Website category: restaurant
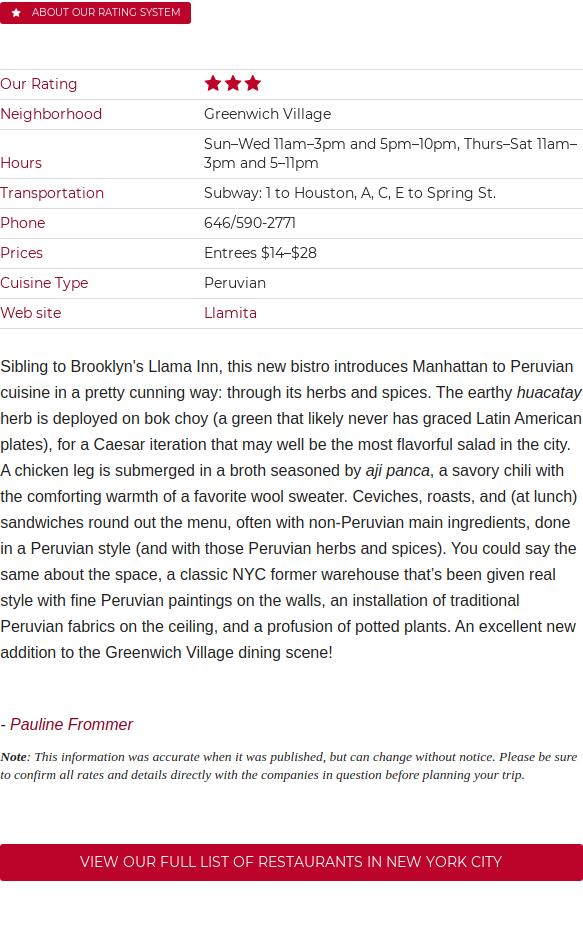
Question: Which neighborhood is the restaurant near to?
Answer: Greenwich Village

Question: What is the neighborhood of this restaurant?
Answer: Greenwich Village

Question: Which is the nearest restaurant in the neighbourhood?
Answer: Greenwich Village

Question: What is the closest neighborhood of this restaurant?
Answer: Greenwich Village

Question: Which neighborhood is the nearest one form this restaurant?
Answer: Greenwich Village

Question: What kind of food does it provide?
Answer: Peruvian

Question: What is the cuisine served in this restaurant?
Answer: Peruvian

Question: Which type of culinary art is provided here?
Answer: Peruvian

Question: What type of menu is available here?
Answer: Peruvian

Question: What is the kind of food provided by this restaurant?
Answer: Peruvian

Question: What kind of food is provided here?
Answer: Peruvian

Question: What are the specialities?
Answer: Peruvian

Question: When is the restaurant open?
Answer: SunWed 11am3pm and 5pm10pm, ThursSat 11am3pm and 511pm

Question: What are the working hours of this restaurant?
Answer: SunWed 11am3pm and 5pm10pm, ThursSat 11am3pm and 511pm

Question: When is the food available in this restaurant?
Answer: SunWed 11am3pm and 5pm10pm, ThursSat 11am3pm and 511pm

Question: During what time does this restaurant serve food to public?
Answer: SunWed 11am3pm and 5pm10pm, ThursSat 11am3pm and 511pm

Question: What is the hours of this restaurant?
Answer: SunWed 11am3pm and 5pm10pm, ThursSat 11am3pm and 511pm

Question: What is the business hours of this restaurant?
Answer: SunWed 11am3pm and 5pm10pm, ThursSat 11am3pm and 511pm

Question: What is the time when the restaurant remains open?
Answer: SunWed 11am3pm and 5pm10pm, ThursSat 11am3pm and 511pm

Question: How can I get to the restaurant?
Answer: Subway: 1 to Houston, A, C, E to Spring St.

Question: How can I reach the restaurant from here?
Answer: Subway: 1 to Houston, A, C, E to Spring St.

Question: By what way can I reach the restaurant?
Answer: Subway: 1 to Houston, A, C, E to Spring St.

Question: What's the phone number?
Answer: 646/590-2771

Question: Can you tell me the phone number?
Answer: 646/590-2771

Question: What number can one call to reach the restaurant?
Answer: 646/590-2771

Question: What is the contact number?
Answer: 646/590-2771

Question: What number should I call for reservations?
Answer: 646/590-2771

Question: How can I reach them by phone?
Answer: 646/590-2771

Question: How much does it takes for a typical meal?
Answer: Entrees $14$28

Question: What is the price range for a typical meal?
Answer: Entrees $14$28

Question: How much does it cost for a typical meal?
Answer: Entrees $14$28

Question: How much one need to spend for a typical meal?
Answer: Entrees $14$28